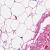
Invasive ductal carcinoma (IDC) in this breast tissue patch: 0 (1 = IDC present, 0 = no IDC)